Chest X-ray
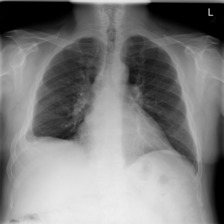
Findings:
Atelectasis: negative
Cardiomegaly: negative
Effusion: negative
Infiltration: positive
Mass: negative
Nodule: negative
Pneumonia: negative
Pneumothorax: negative
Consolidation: negative
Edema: negative
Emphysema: negative
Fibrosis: negative
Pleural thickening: negative
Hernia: negative